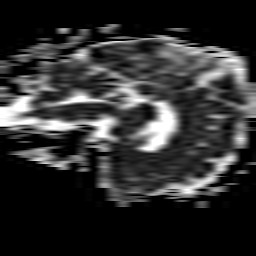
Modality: ADC
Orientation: sagittal
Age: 58
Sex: male
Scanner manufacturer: philips
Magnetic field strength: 1.5 T
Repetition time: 4.783 s
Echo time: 0.07764 s